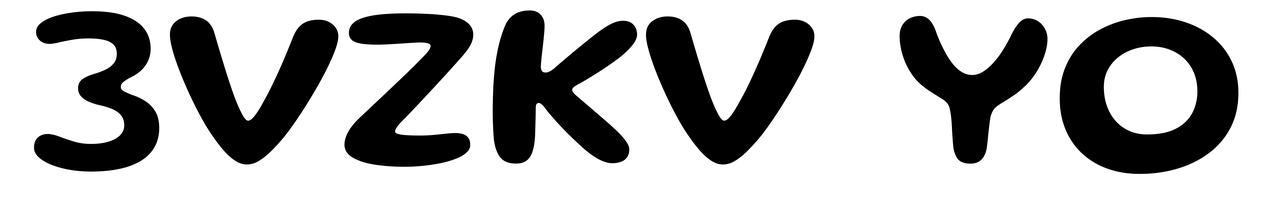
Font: Gluten_Medium